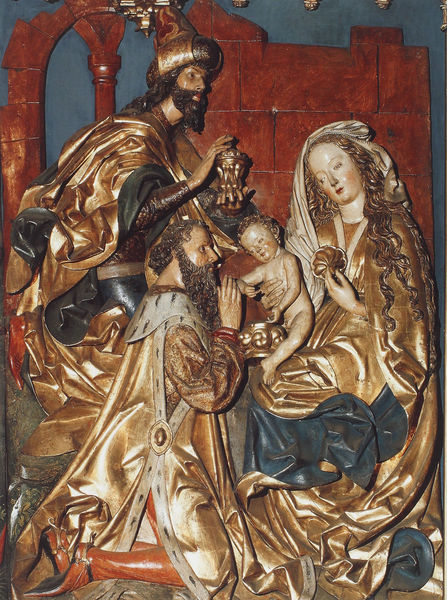
Titel: Krakau, Pfarrkirche Maria Himmelfahrt (Marienkirche), Hochaltar
Künstler: Veit Stoß
Standort: Krakau (Kraków), Marienkirche (EU - PL)
Schlagwörter: blau, gott, nackt, gelb, grün, braun, holz, lampe, säule, rot, bart, bärte, inkarnat, hände, gewand, gold, haare, mantel, kind, mutter, locken, skulptur, relief, mauer, baby, könig, vergoldet, glaube, geschenk, beten, schnitzerei, jesus, mauern, knieend, weihrauch, könige, heilige, heilig, gothik, maria, madonna, anbetung, turban, fassung, josef, joseph, geburt, jesuskind, retabel, weisen, geschenke, heiler, gaben, morgenland, jungfrau maria, farbfassung, heilige drei könige, myrre, heiliug, fassun, falten ruine